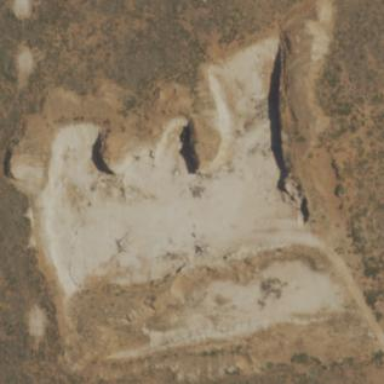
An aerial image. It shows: Quarry area.